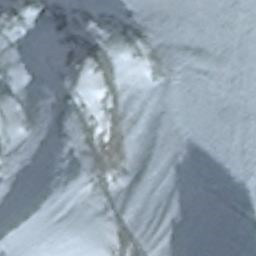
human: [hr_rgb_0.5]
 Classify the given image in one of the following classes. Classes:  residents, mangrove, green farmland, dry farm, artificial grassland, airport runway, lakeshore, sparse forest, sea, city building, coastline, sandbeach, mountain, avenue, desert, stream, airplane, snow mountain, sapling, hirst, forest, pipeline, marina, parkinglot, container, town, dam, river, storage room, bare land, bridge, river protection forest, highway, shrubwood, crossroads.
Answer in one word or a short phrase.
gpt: snow mountain